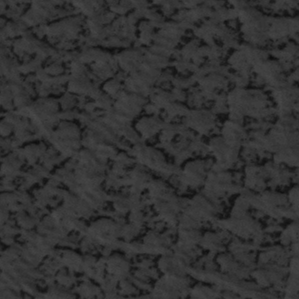
Label: frost